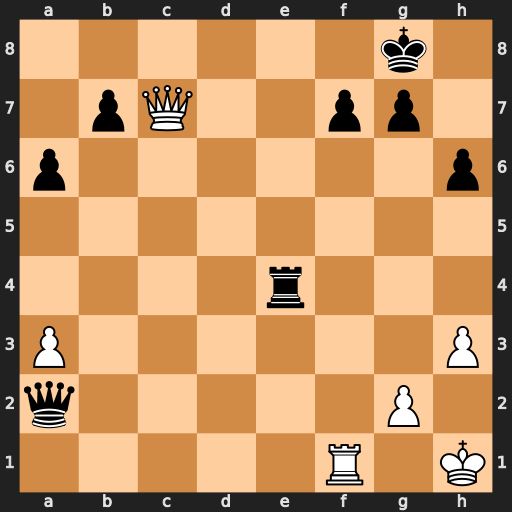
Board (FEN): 6k1/1pQ2pp1/p6p/8/4r3/P6P/q5P1/5R1K
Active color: w
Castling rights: -
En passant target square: -
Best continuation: Qc8+ Kh7 Qf5+